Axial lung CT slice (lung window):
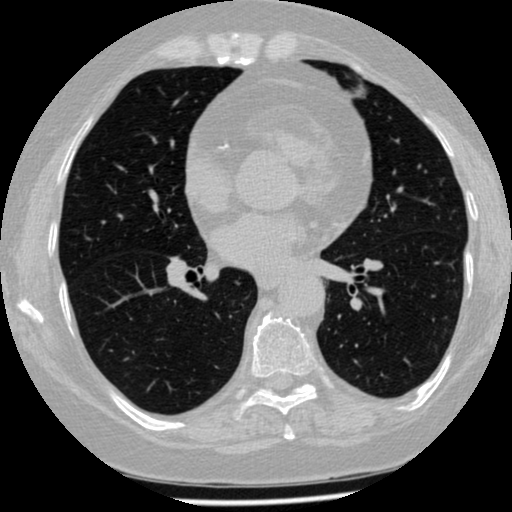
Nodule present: no